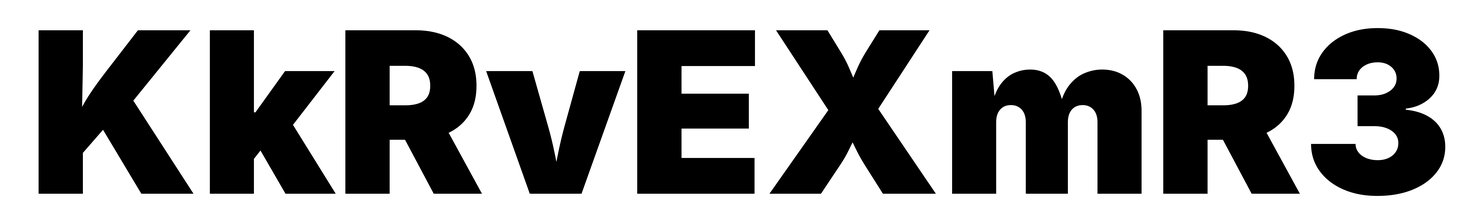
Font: Inter_Black